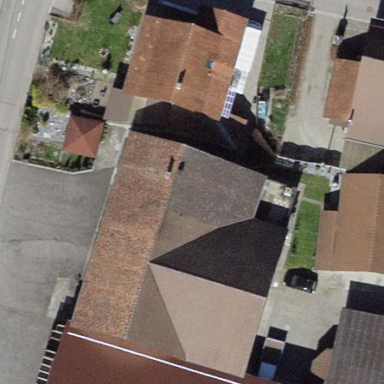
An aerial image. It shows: Gabled roof house.